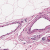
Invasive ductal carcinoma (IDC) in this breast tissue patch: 0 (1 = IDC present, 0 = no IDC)